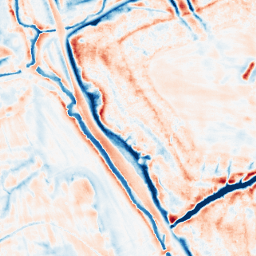
Category: edge_preserving
Decomposition family: bilateral
Decomposition parameters: d: 21
sigma_color: 75
sigma_space: 50
Upsampling method: sinc_blackman
Upsampling parameters: scale: 4
kernel_size: 8
Upsampling scale: 4